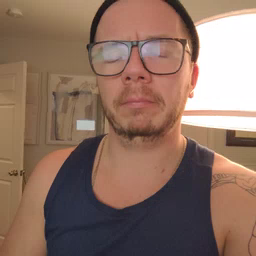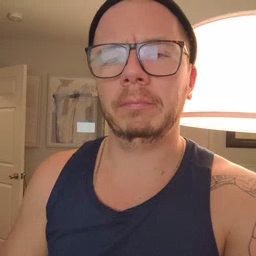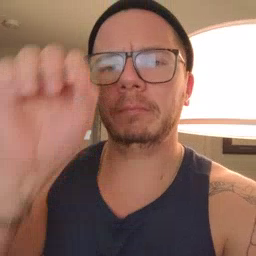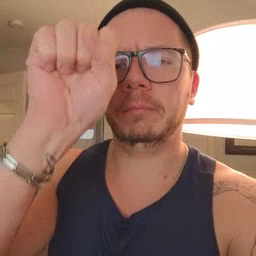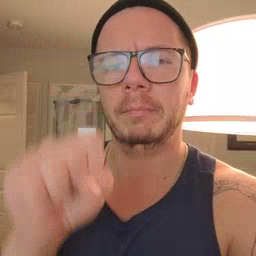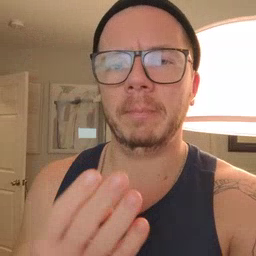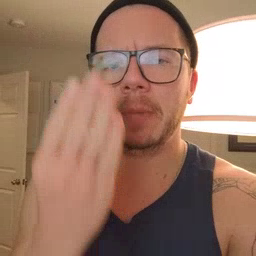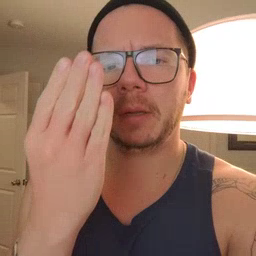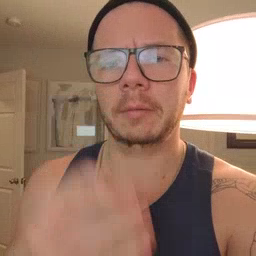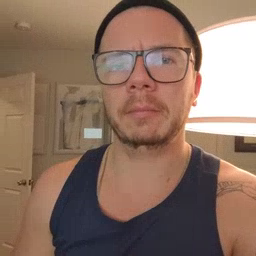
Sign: mitten